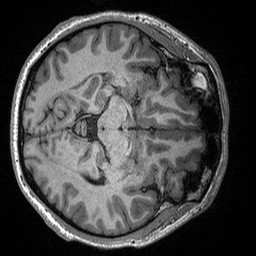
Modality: T1w
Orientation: axial
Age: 39
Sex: male
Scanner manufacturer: siemens
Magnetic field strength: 3 T
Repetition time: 2.3 s
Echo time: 0.00298 s